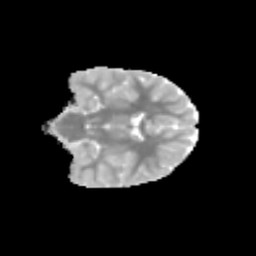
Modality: MD
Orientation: coronal
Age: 9
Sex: female
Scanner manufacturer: siemens
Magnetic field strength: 3 T
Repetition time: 3.8 s
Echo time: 0.07 s